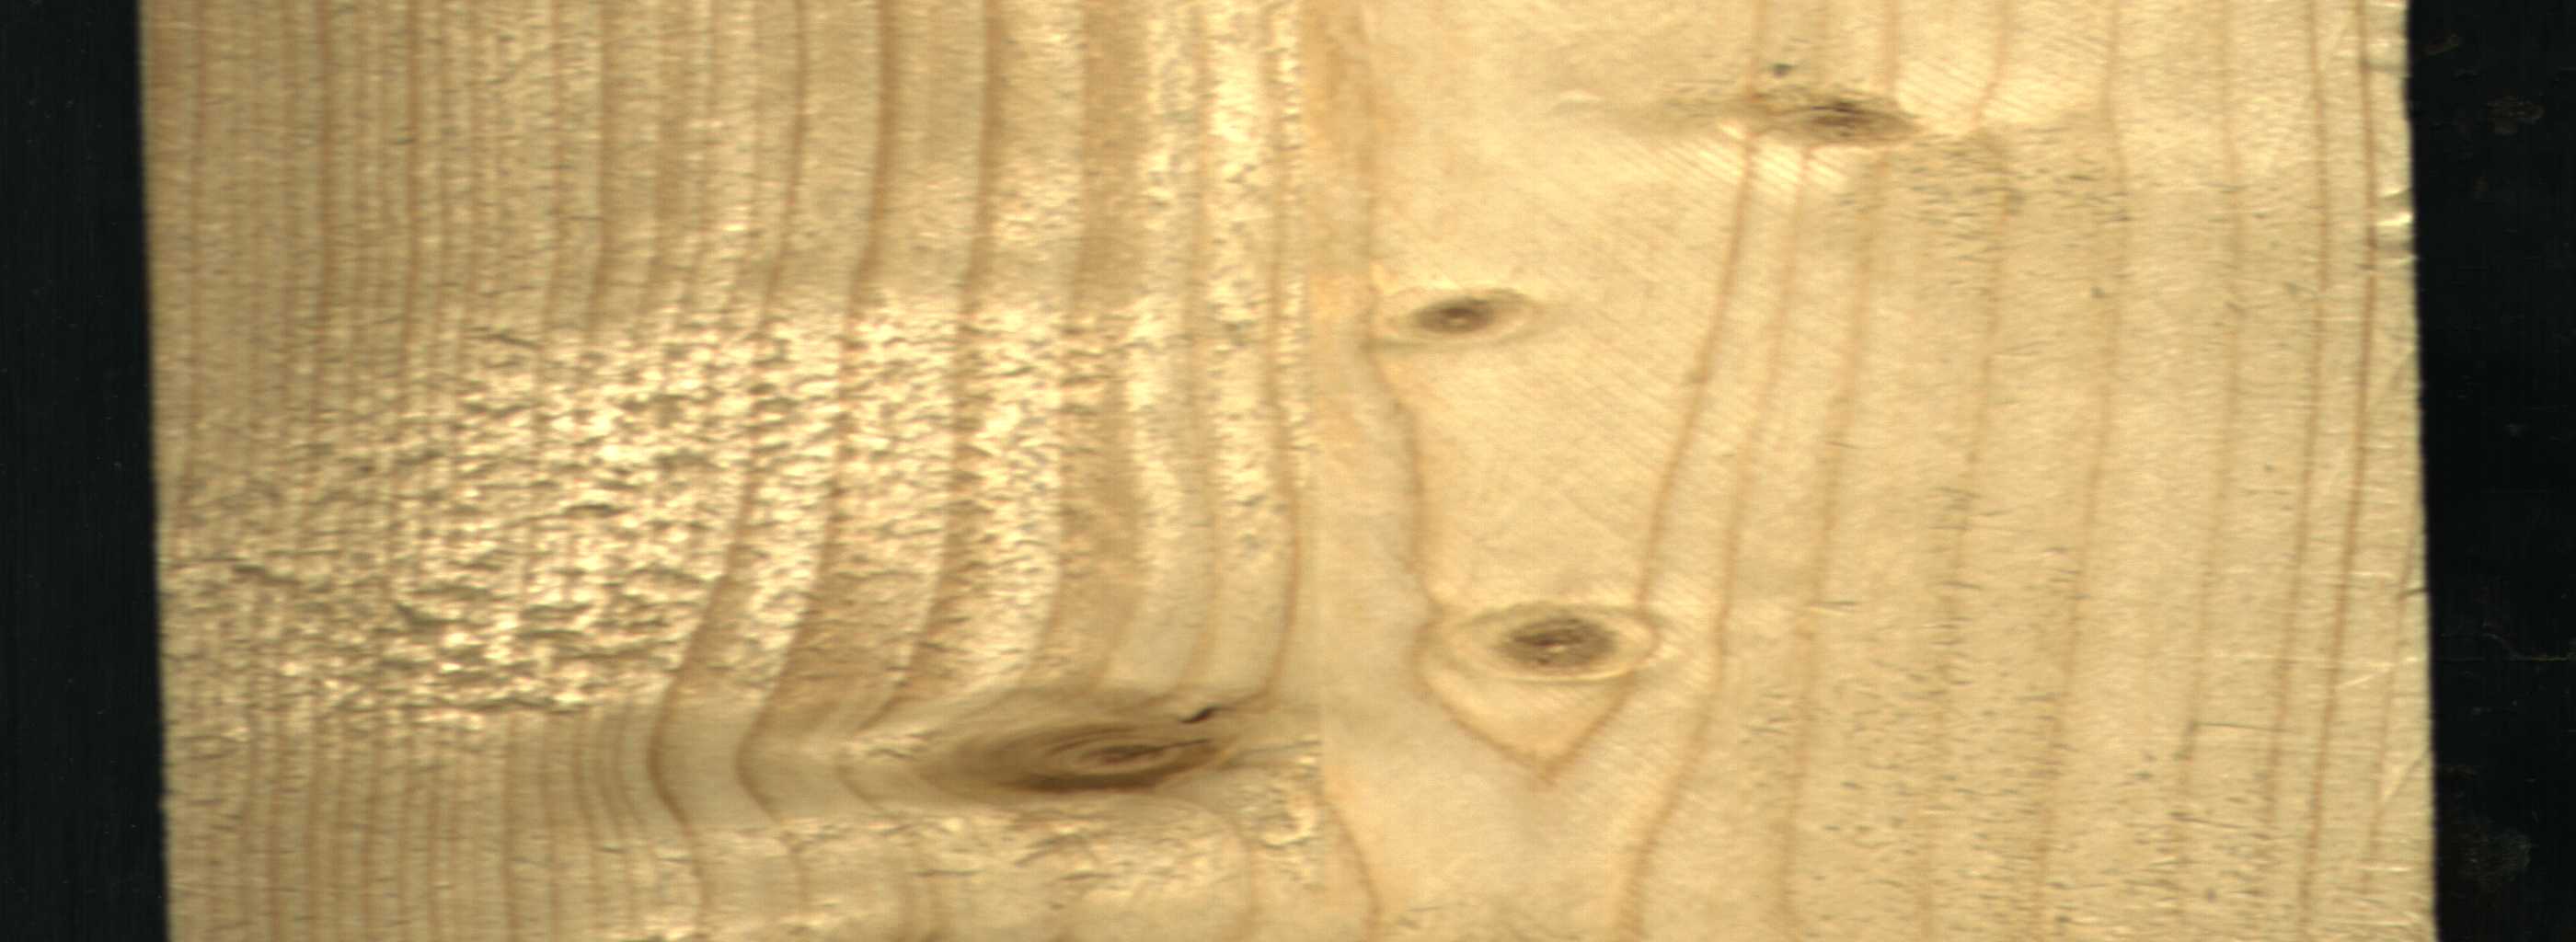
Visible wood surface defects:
Live_Knot
Live_Knot
Live_Knot
Live_Knot